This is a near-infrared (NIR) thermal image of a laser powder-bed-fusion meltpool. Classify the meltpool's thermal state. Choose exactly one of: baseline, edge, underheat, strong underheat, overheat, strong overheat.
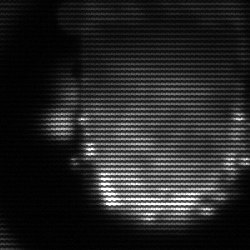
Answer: baseline